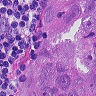
Metastatic tissue present: yes